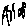
Label: square